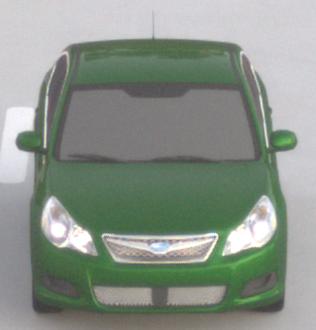
Make: Subaru
Model: Legacy 2.0R
Detailed model: Legacy (IV) Limousine
Model produced from: 2007/09
Model produced until: 2008/10
Doors: 4
Color: green
Road condition: dry road
Daytime: sunrise or sunset
Contrast: low contrast